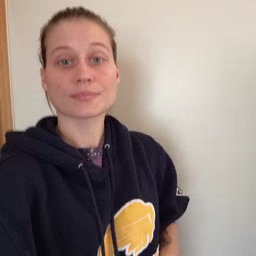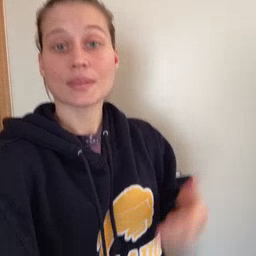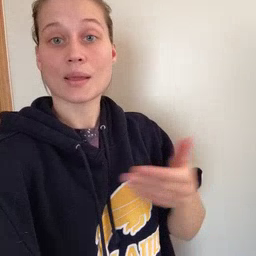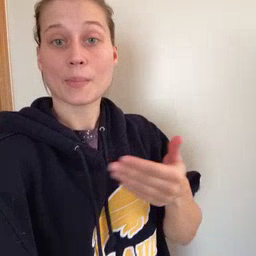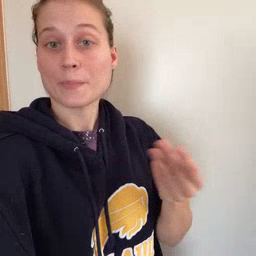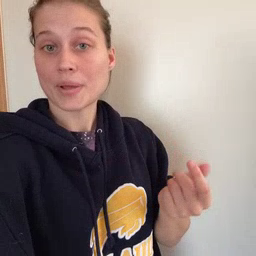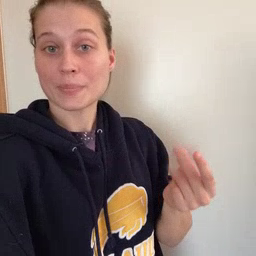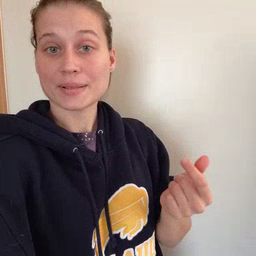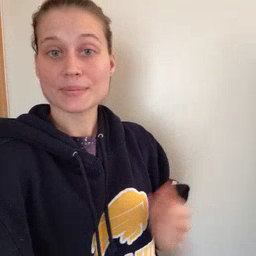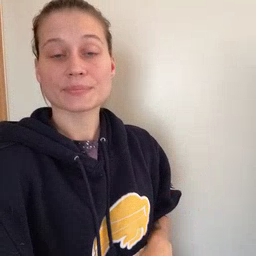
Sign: puppy